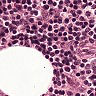
Metastatic tissue present: no